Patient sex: M
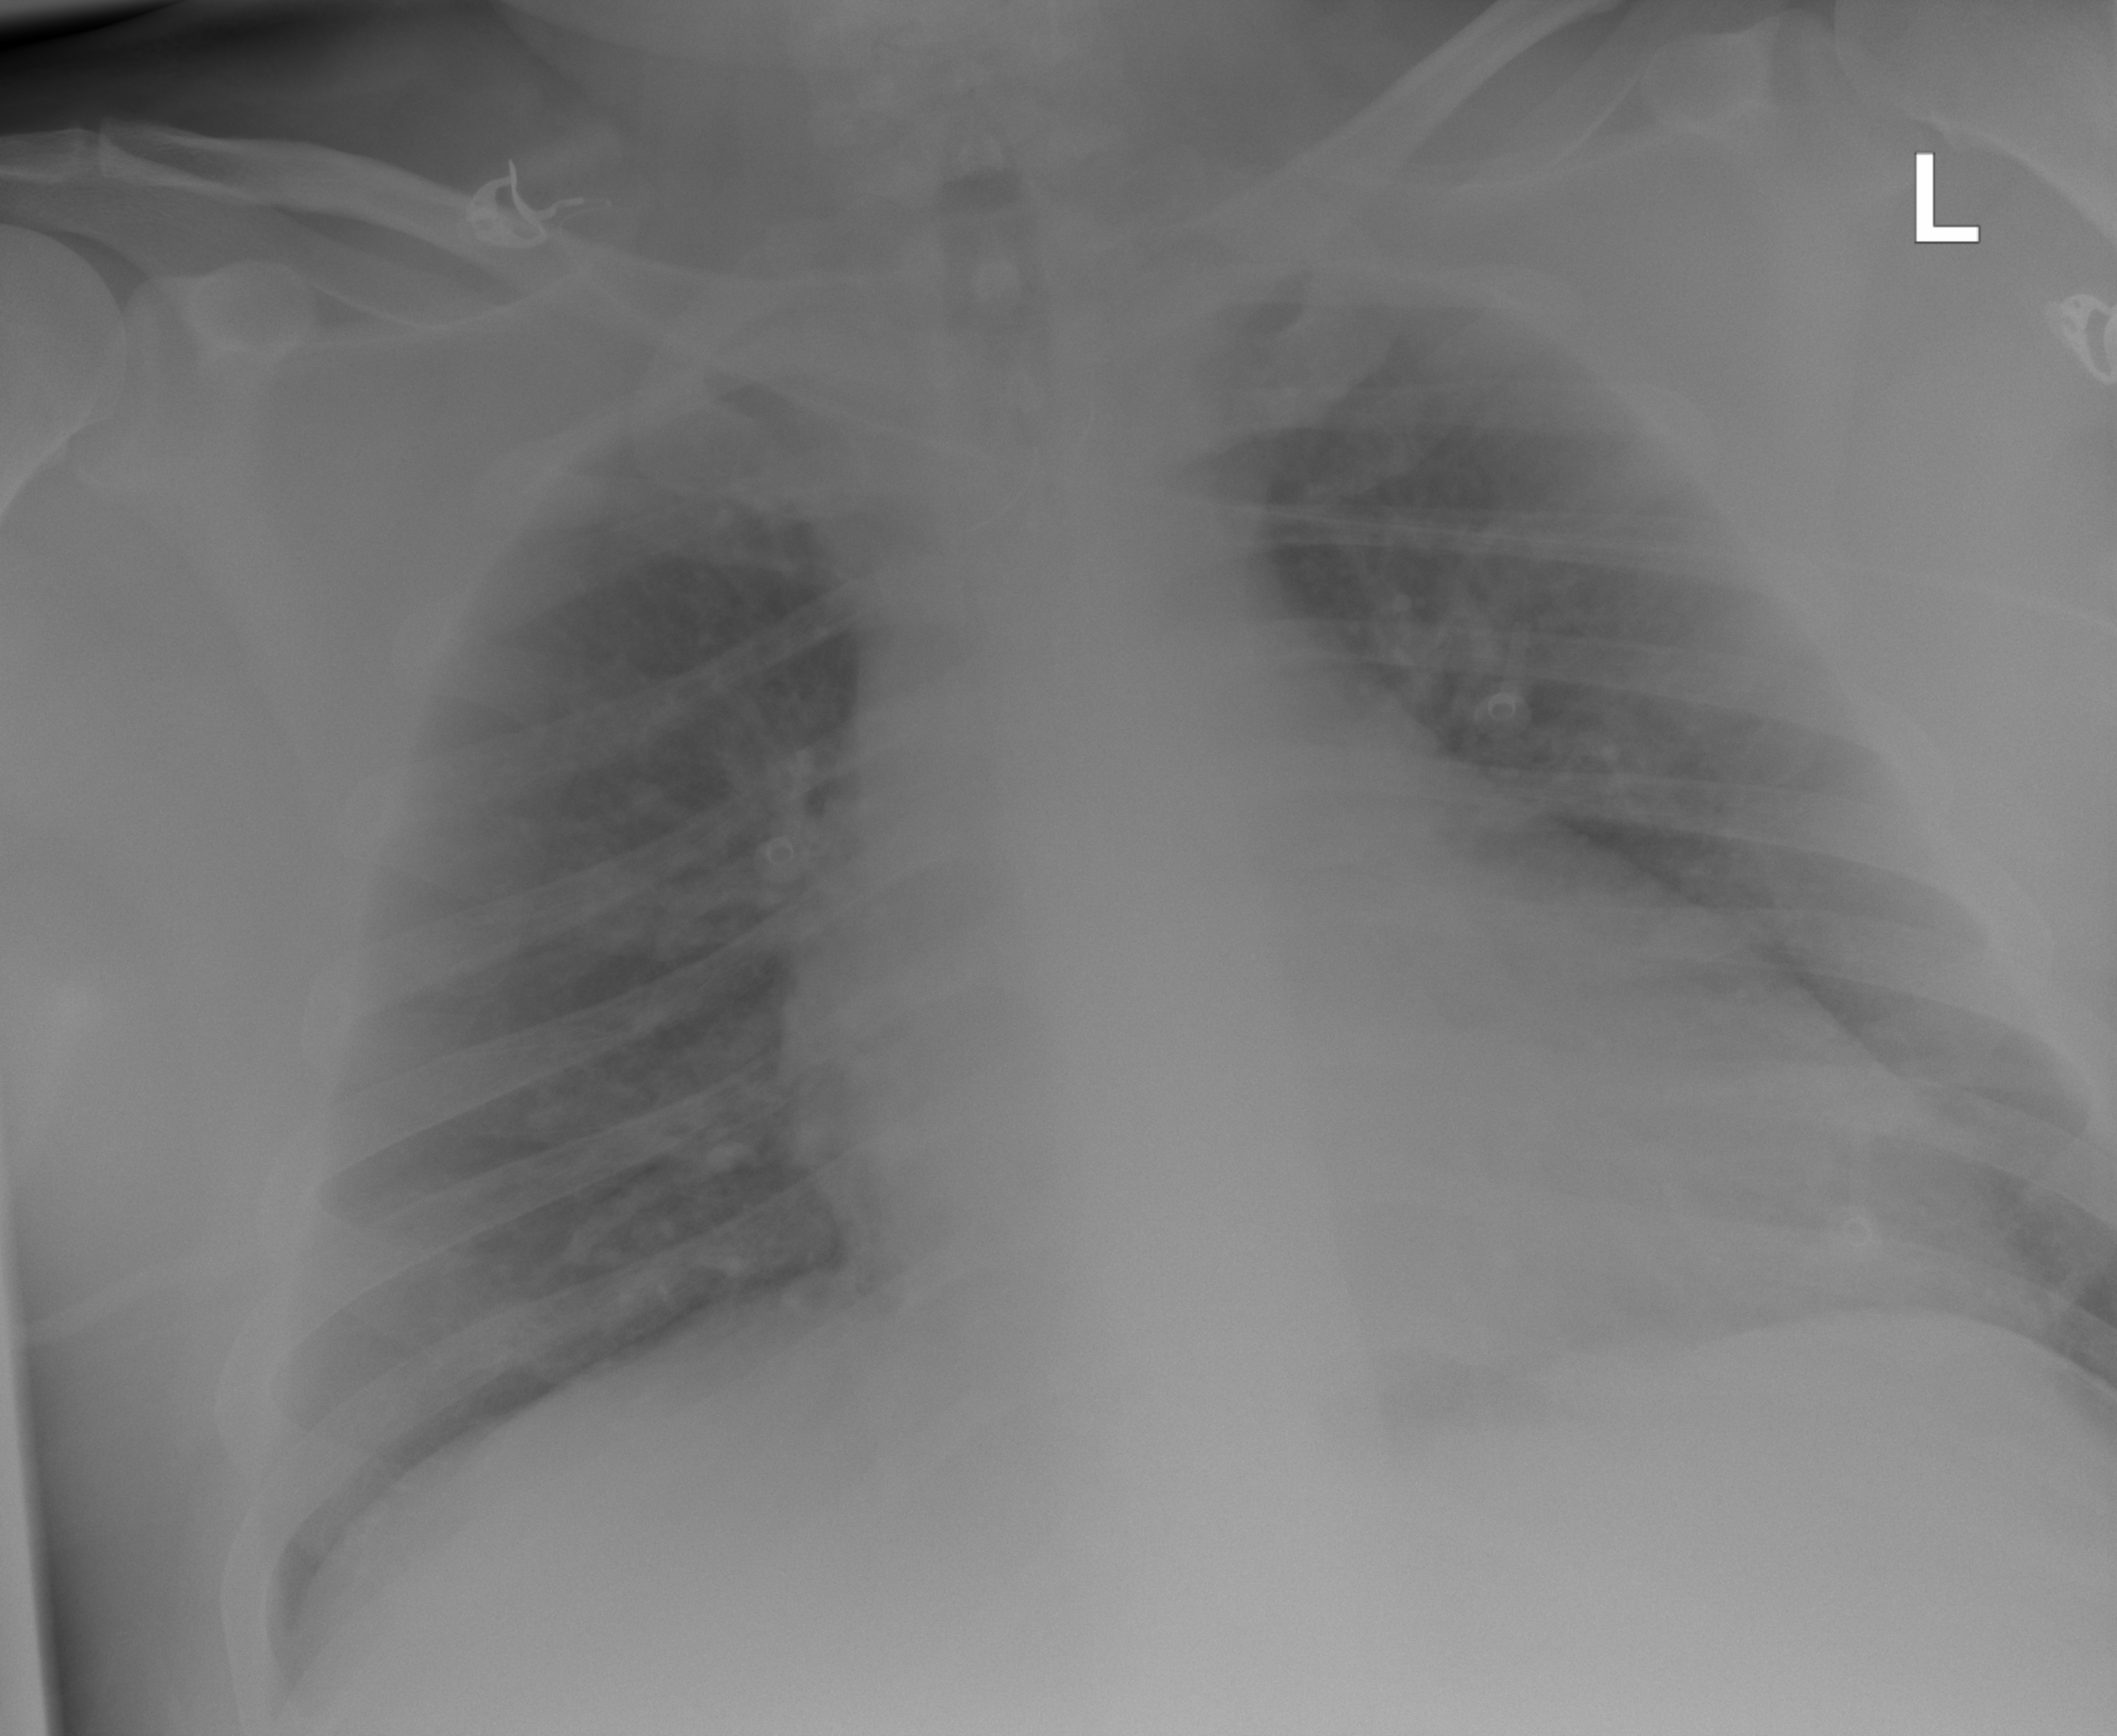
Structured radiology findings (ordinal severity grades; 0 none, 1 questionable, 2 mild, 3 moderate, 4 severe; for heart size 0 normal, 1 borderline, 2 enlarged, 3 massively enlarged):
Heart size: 2
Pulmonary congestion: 3
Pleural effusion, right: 0
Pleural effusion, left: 0
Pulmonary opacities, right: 1
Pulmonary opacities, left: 0
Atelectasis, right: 0
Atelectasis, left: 0